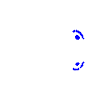
Particle: pion